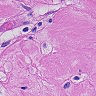
Metastatic tissue present: yes